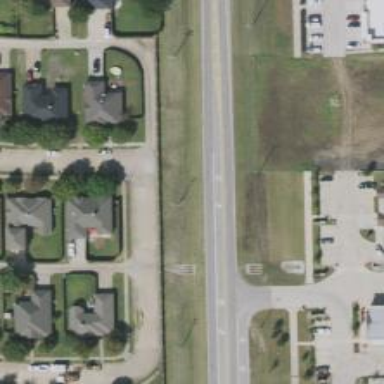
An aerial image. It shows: Residential road with sidewalk on the left side.